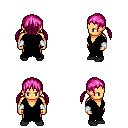
a pixel art fantasy rpg character, male body template, human, tanned skin, black robe, teal pants, pink twin-tailed hairstyle, white cloth bracers, black shoes, four views (front, back, left, right), 2x2 character sprite sheet, small pixel art, hard edges, no anti-aliasing